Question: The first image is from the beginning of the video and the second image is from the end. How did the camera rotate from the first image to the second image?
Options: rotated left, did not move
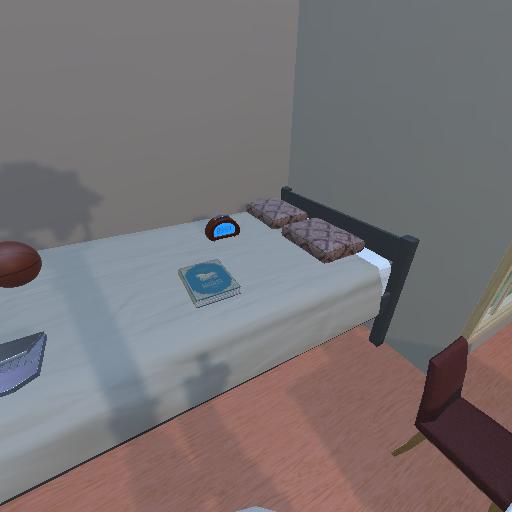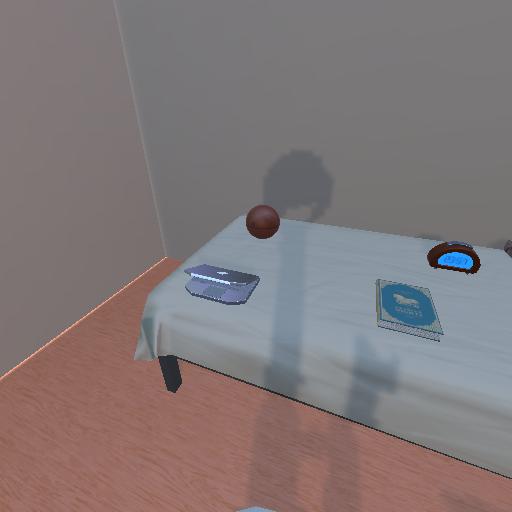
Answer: rotated left